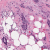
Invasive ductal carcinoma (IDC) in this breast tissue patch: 1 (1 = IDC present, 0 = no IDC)